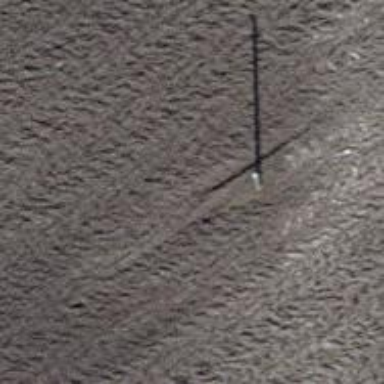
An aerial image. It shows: Power pole.